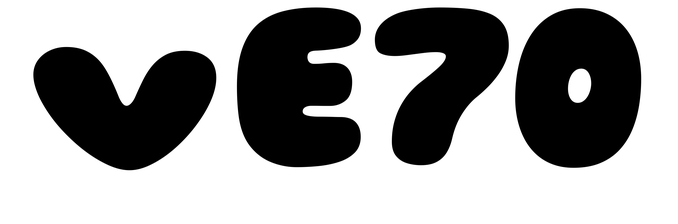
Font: Gluten_Black